Question: I have a horizontally scrolling listview with image and text in my app. I need to bend the listview at an angle so that the scrolling listview looks like its rotating. Below given is the image of the listview that I want which should scroll horizontally at an angle and enlarge the image at the center of the screen.
How do I achieve this? I have searched a lot through google and SO and could not find any related or appropriate results.
>
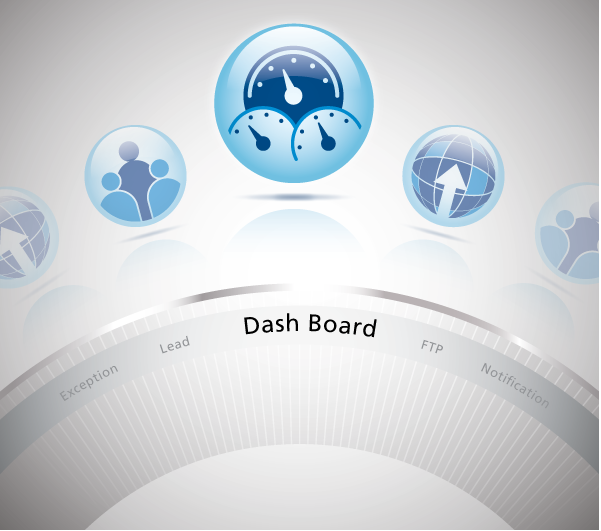
Answer: try to use carousel instead of listview to get appropriate result. Here you can check some examples
<URL>
<URL>
<URL>